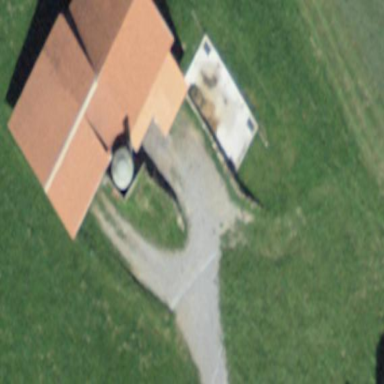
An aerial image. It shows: Rural barn.